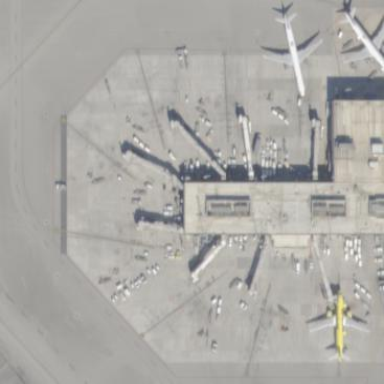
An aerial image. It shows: Concourse at the airport.